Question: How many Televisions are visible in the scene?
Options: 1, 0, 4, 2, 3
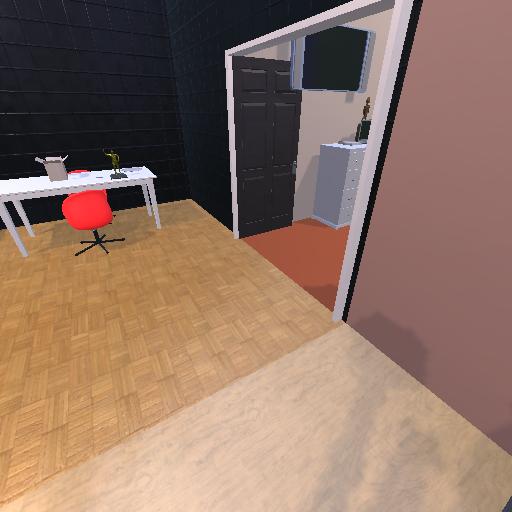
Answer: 1